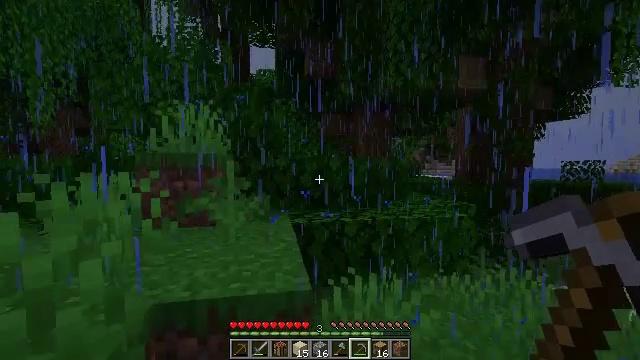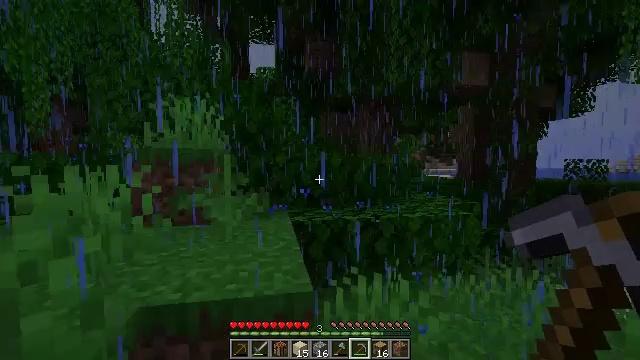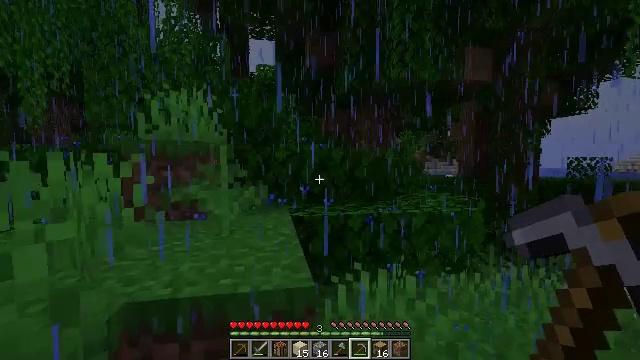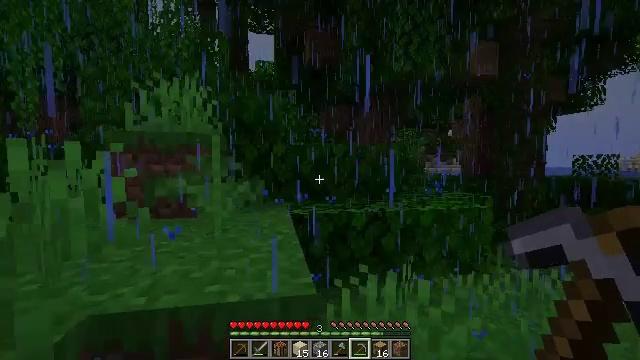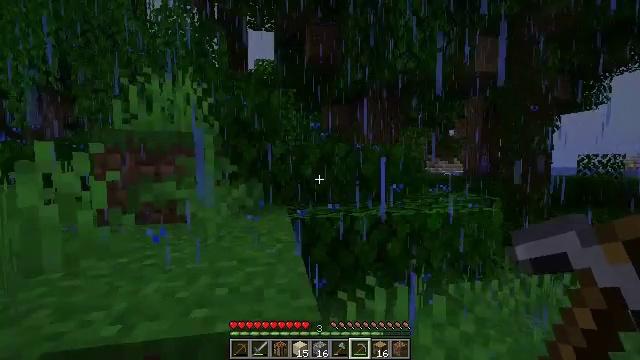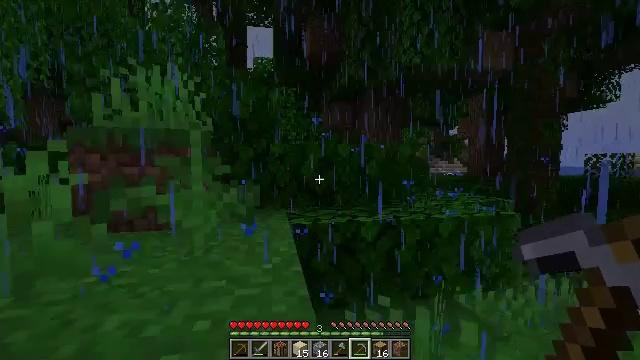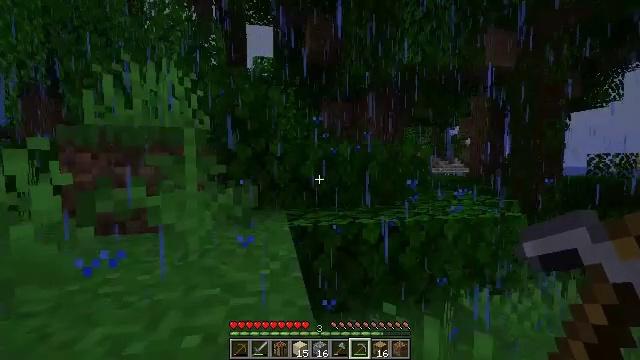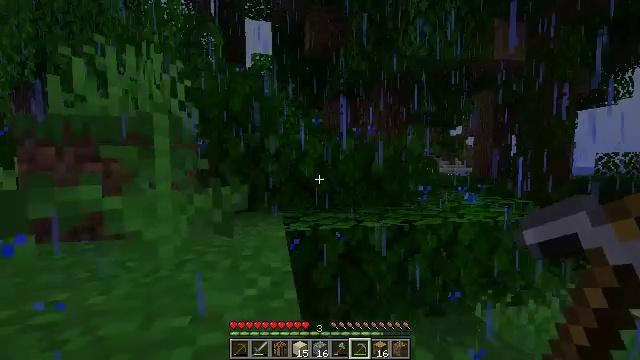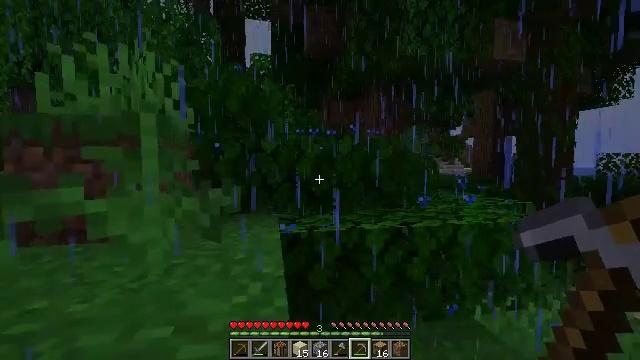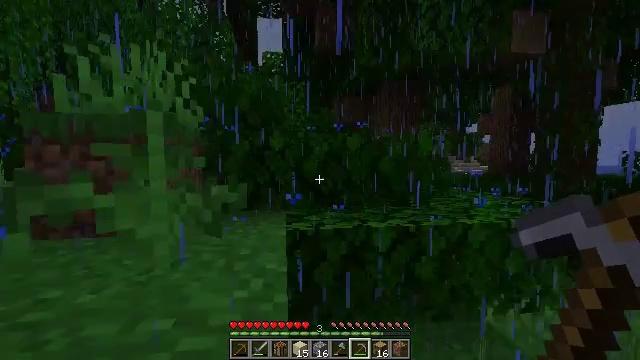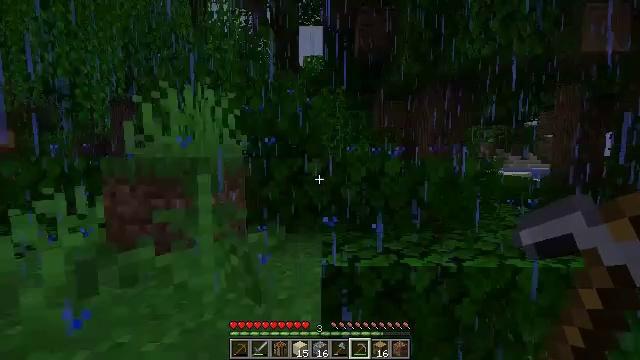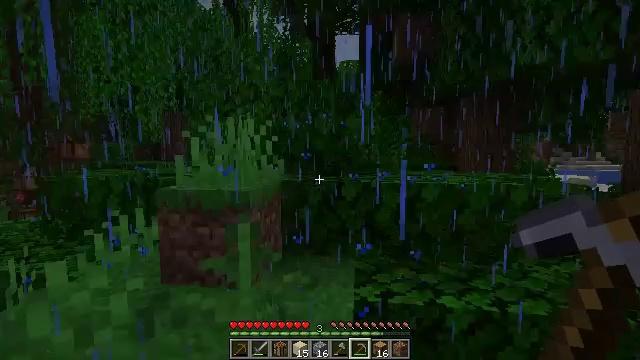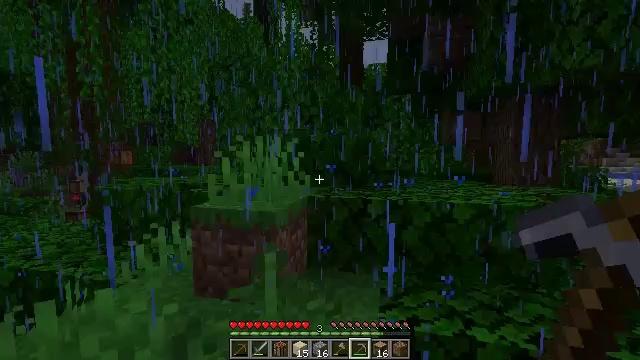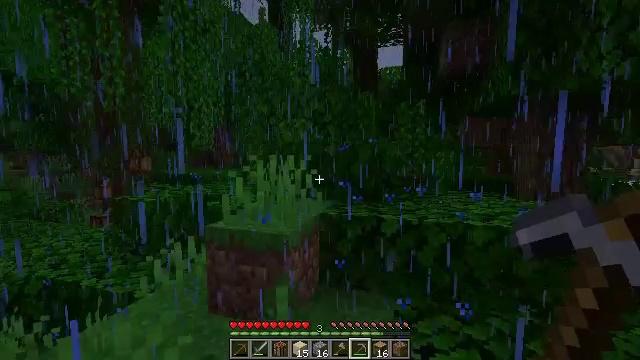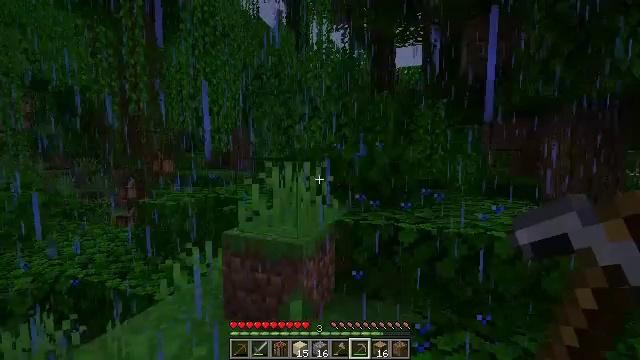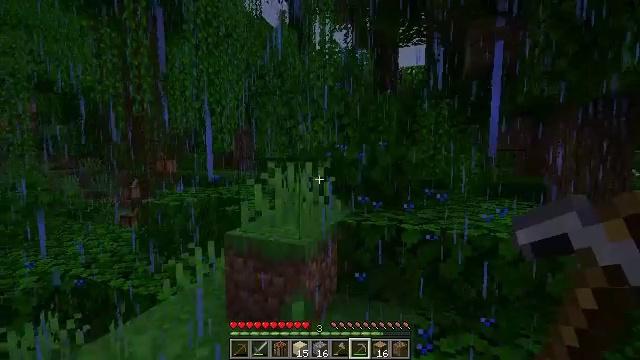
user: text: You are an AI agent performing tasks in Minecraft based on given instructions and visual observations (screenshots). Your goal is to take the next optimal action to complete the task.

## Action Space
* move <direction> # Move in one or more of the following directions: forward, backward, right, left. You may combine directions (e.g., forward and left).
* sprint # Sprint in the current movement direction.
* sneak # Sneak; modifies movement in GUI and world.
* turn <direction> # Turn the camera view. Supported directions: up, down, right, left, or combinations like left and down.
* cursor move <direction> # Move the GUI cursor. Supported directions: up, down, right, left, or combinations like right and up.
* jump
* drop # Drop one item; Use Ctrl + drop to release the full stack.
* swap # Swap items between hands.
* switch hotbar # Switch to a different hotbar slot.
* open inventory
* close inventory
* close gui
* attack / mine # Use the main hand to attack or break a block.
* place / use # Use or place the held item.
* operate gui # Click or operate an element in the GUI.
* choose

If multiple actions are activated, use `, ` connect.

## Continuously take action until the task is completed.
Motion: motion action
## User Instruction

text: Collect jungle leaves by breaking them.
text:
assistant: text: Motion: move forward
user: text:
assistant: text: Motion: move forward
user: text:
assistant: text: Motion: move forward
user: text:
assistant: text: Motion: move forward
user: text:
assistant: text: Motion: move forward
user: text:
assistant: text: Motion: move forward
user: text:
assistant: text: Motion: move forward
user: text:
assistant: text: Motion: move forward
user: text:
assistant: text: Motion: move forward, turn left
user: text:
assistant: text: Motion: move forward, turn left and down, jump
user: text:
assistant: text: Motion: move forward, turn left, jump
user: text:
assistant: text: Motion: move forward, turn left, jump
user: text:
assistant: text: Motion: move forward, turn left
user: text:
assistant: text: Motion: move forward, turn left
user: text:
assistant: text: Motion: move forward
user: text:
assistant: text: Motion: move forward
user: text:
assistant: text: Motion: move forward
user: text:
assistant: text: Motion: move forward
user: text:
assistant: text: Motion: move forward
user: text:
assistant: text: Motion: move forward
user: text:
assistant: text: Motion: move forward
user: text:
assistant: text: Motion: move forward
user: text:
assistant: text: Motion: move forward
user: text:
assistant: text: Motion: move forward
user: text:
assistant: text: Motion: move forward
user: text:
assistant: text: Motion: move forward, jump
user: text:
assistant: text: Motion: move forward, jump
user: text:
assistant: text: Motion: move forward, jump
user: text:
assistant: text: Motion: move forward, jump
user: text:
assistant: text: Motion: move forward, jump